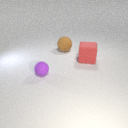
large red rubber cube behind small purple rubber sphere